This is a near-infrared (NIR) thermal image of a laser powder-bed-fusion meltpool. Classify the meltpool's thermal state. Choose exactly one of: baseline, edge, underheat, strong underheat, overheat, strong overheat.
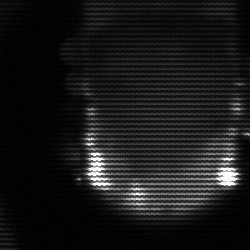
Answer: baseline